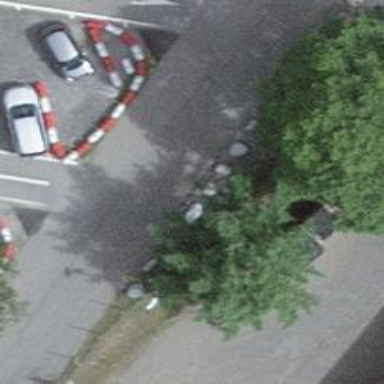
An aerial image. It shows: Road serving as parking aisle.